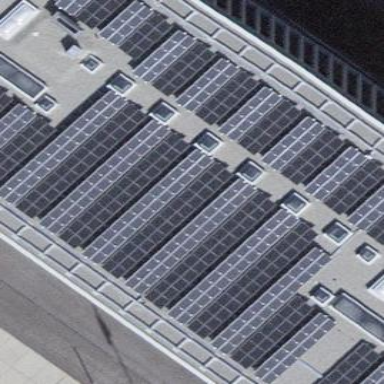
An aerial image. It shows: Solar power generator.